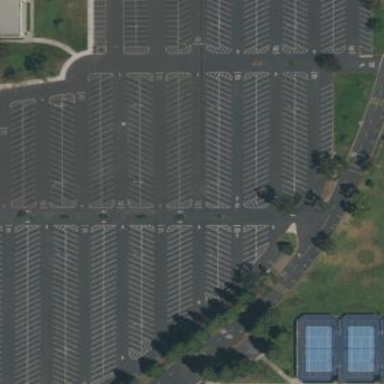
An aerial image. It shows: Parking area.